Field crop: maize
Growth stage: 2
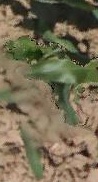
Species: maize